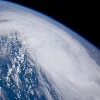
Label: cloud